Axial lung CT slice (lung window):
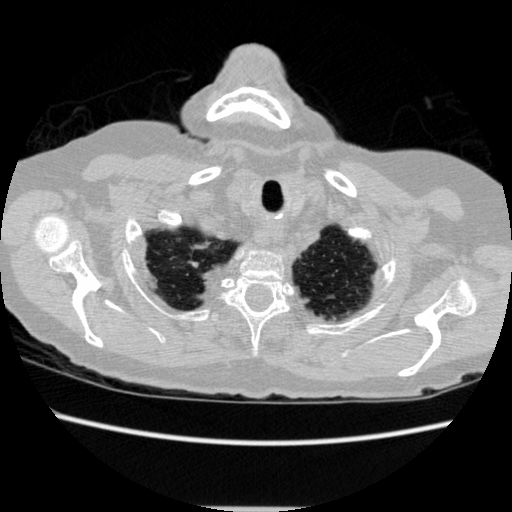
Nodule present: no